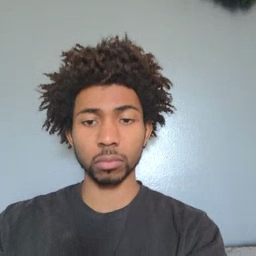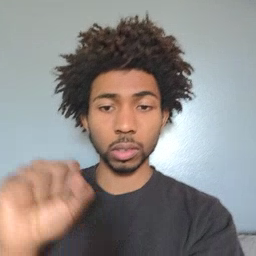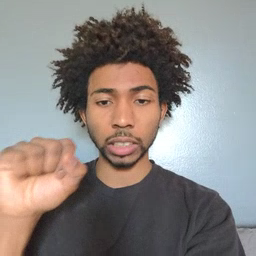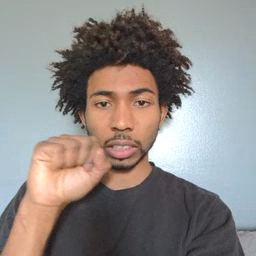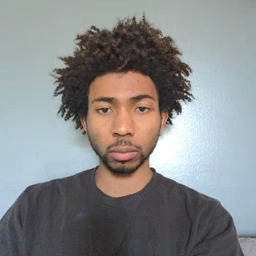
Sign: carrot